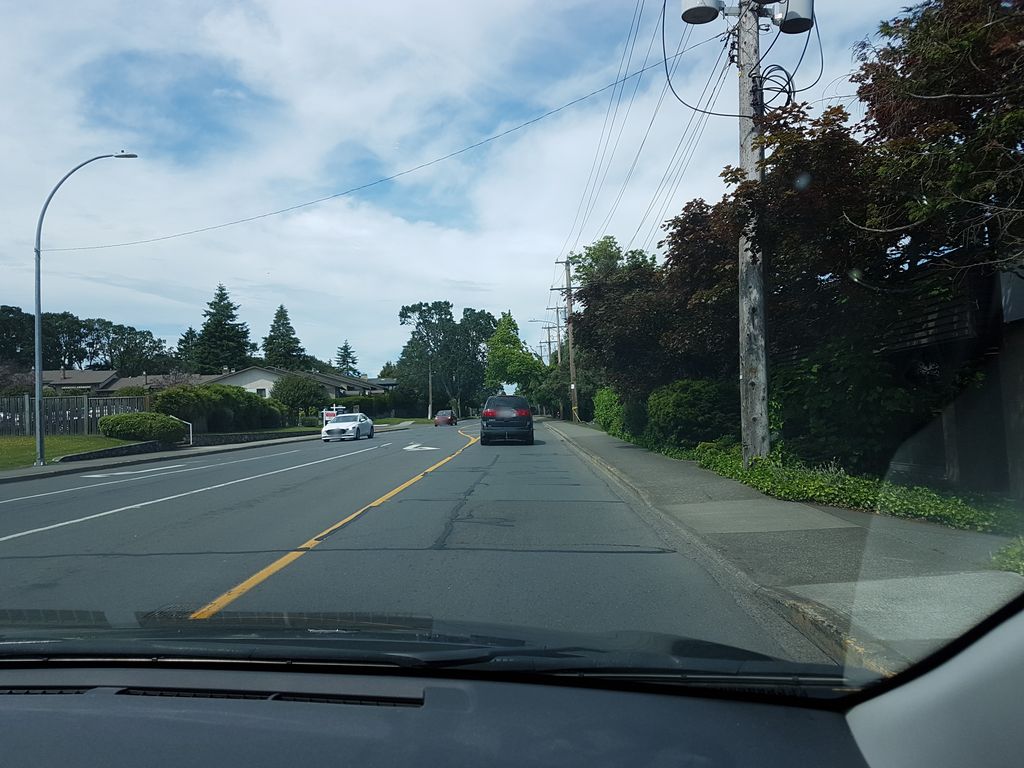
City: victoria